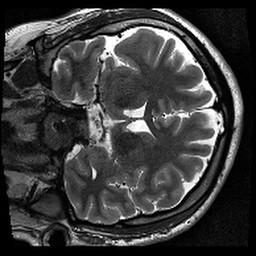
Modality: T2w
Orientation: coronal